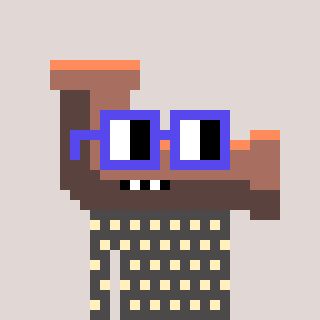
a pixel art character with square blue glasses, a pipe-shaped head and a grayscale-colored body on a warm background